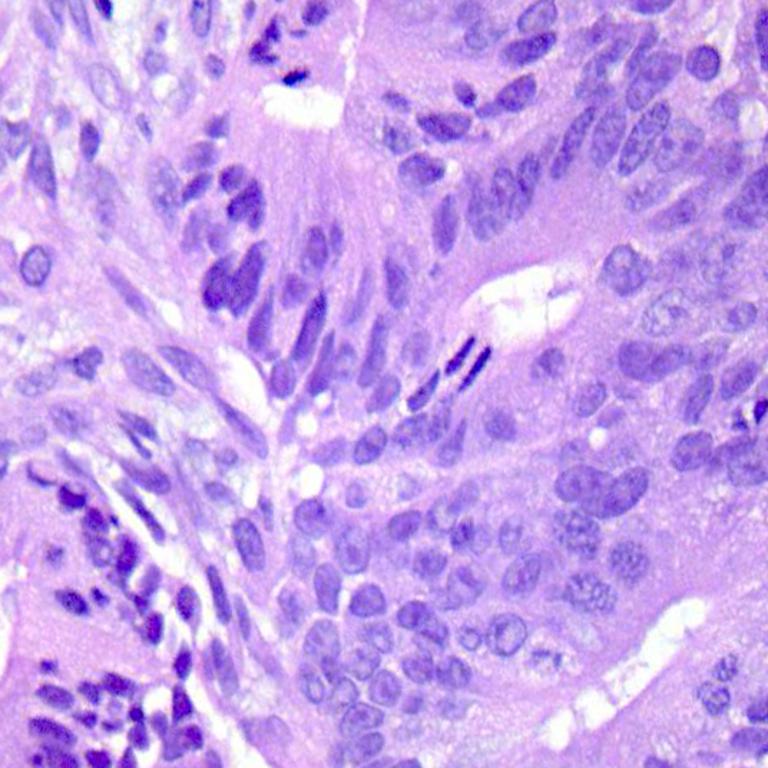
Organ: colon
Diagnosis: adenocarcinomas